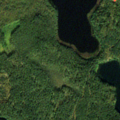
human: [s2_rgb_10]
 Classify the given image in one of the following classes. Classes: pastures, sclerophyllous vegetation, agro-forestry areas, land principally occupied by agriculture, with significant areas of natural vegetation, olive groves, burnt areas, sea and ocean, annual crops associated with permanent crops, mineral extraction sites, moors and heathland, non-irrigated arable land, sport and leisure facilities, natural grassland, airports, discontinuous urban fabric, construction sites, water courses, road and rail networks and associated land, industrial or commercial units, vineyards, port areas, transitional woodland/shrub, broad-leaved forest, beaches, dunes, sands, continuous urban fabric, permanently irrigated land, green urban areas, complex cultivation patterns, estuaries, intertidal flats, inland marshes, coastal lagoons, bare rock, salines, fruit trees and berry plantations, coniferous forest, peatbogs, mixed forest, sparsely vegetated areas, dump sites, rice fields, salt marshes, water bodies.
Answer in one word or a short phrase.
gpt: broad-leaved forest, coniferous forest, mixed forest, water bodies